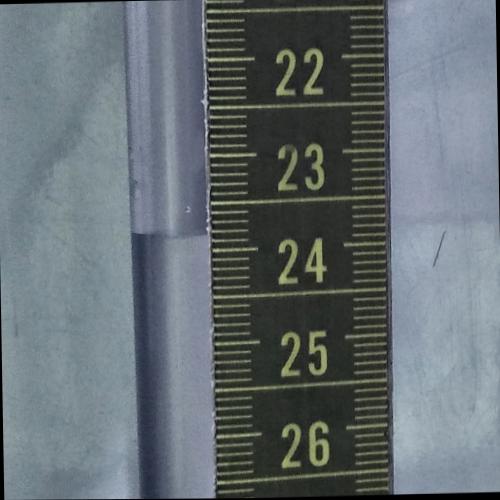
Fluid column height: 23.8 cm